Question: I am trying to make a shape that strokes and fills but it does not fill.
Here is my code:
'''
- (void)drawLayer:(CALayer *)layer inContext:(CGContextRef)ctx
{
CGMutablePathRef pathRef = CGPathCreateMutable();
CGContextBeginPath(ctx);
self.dottedLineColor = [UIColor whiteColor];
self.solidLineColor = [UIColor blackColor];
CGContextSetStrokeColorWithColor(ctx, [self.dottedLineColor CGColor]);
CGContextSetFillColorWithColor(ctx, [UIColor blackColor].CGColor);
CGContextSetLineWidth(ctx, 11.0);
for (NSArray *array in previewPoints){
CGPoint pointMadeFromString1 = CGPointFromString([array objectAtIndex:0]);
CGPoint pointMadeFromString2 = CGPointFromString([array objectAtIndex:1]);
CGPathMoveToPoint(pathRef, NULL, pointMadeFromString1.x, pointMadeFromString1.y);
CGPathAddLineToPoint(pathRef, NULL, pointMadeFromString2.x, pointMadeFromString2.y);
/*
CGContextMoveToPoint(ctx, pointMadeFromString1.x, pointMadeFromString1.y);
CGContextAddLineToPoint(ctx, pointMadeFromString2.x, pointMadeFromString2.y);
CGContextSetLineWidth(ctx, 11.0);
const CGFloat dashPattern[2] = {2, 0};
CGContextSetLineDash(ctx, 2, dashPattern, 2);
CGContextStrokePath(ctx);
*/
}
CGContextAddPath(ctx, pathRef);
CGContextClosePath(ctx);
CGContextDrawPath(ctx, kCGPathFillStroke);
CGContextFillPath(ctx);
}
'''
Here is it how it looks now:

The area in the middle should be black.
How would I fix this?
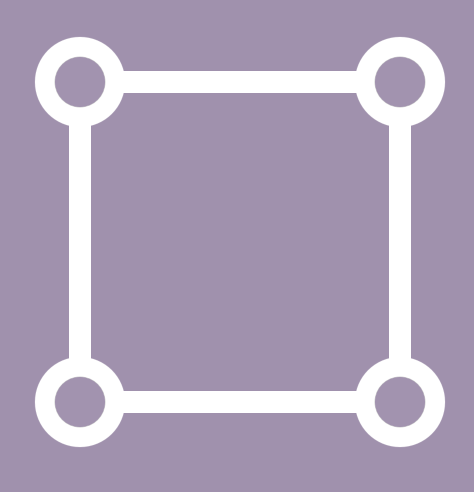
Answer: The issue was that every time I was using 'CGPathMoveToPoint' which would mean that it couldn't fill since it was not actually a closed path. I switched it so that only the first item in the array would use 'CGPathMoveToPoint' and then all of the others would use 'CGPathAddLineToPoint'.